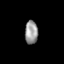
Tissue: prostate
Cell type: Myeloid cells
Senescence score: 0.2813
Nuclear area (px): 296
Mean DAPI intensity: 153.666